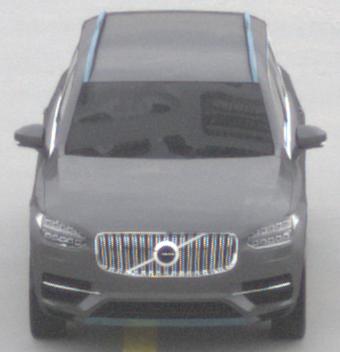
Make: Volvo
Model: XC90 B5
Detailed model: XC90 (L)
Model produced from: 2019/08
Model produced until: 2020/04
Doors: 5
Color: gray
Road condition: dry road
Daytime: morning or afternoon
Contrast: low contrast